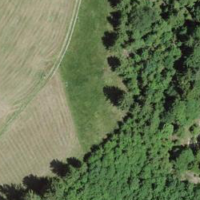
EUNIS habitat code: 24
Species observed at this site:
Silene dioica